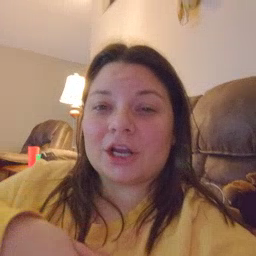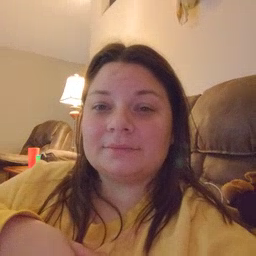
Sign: later